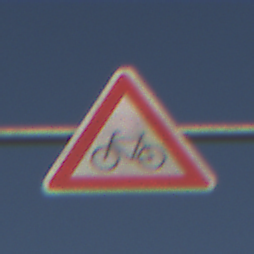
Verkehrszeichen: RadverkehrRechts
Umgebung: Outdoor, Suburban
Tageszeit: SunriseSunset
Wetter: PartlyCloudy
Licht: Natural
Jahreszeit: NotSpecified
Kontrast: HighContrast